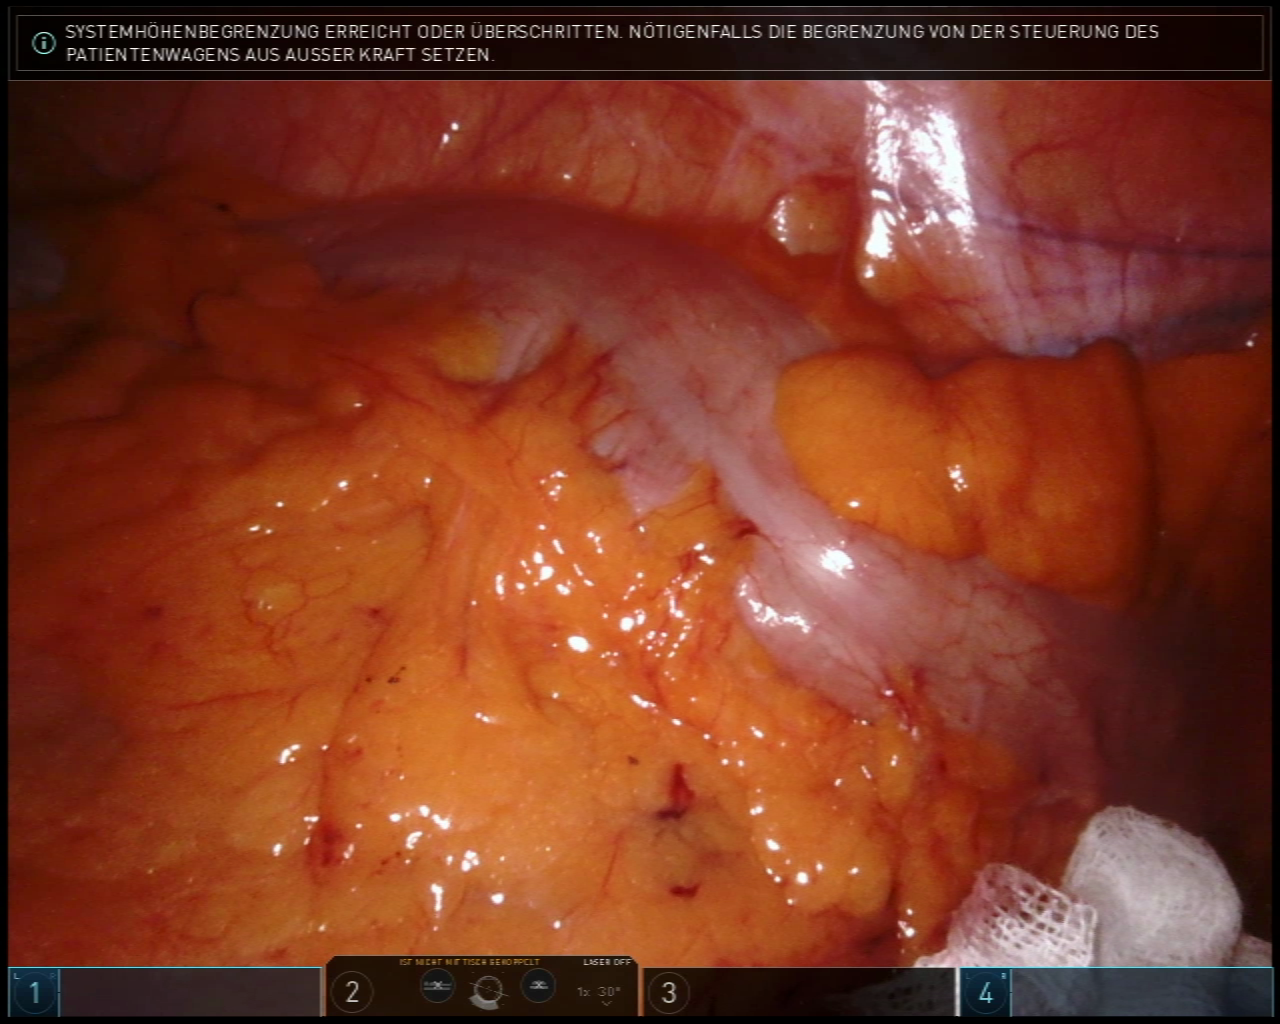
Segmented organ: abdominal_wall
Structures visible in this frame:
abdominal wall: yes
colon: yes
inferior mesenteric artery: no
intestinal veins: no
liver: no
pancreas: no
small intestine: no
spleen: no
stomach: no
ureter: no
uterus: no
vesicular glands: no